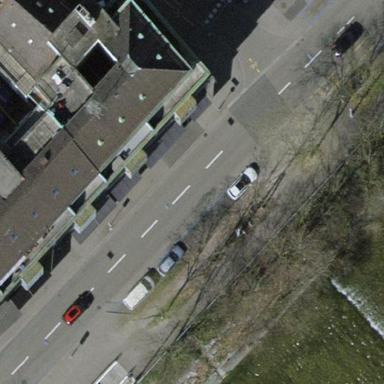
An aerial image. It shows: Parking lane designated for parking.